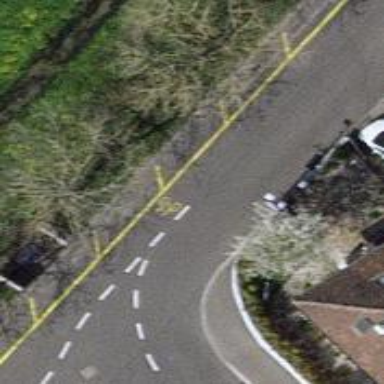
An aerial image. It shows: Residential road with asphalt surface and sidewalk.